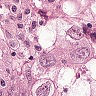
Metastatic tissue present: yes